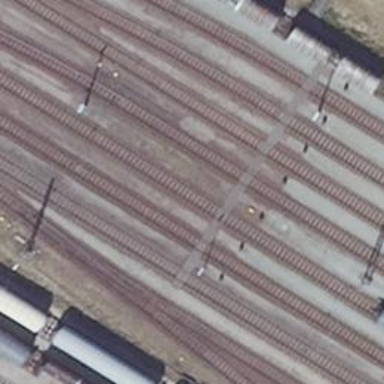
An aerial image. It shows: Railway signal.